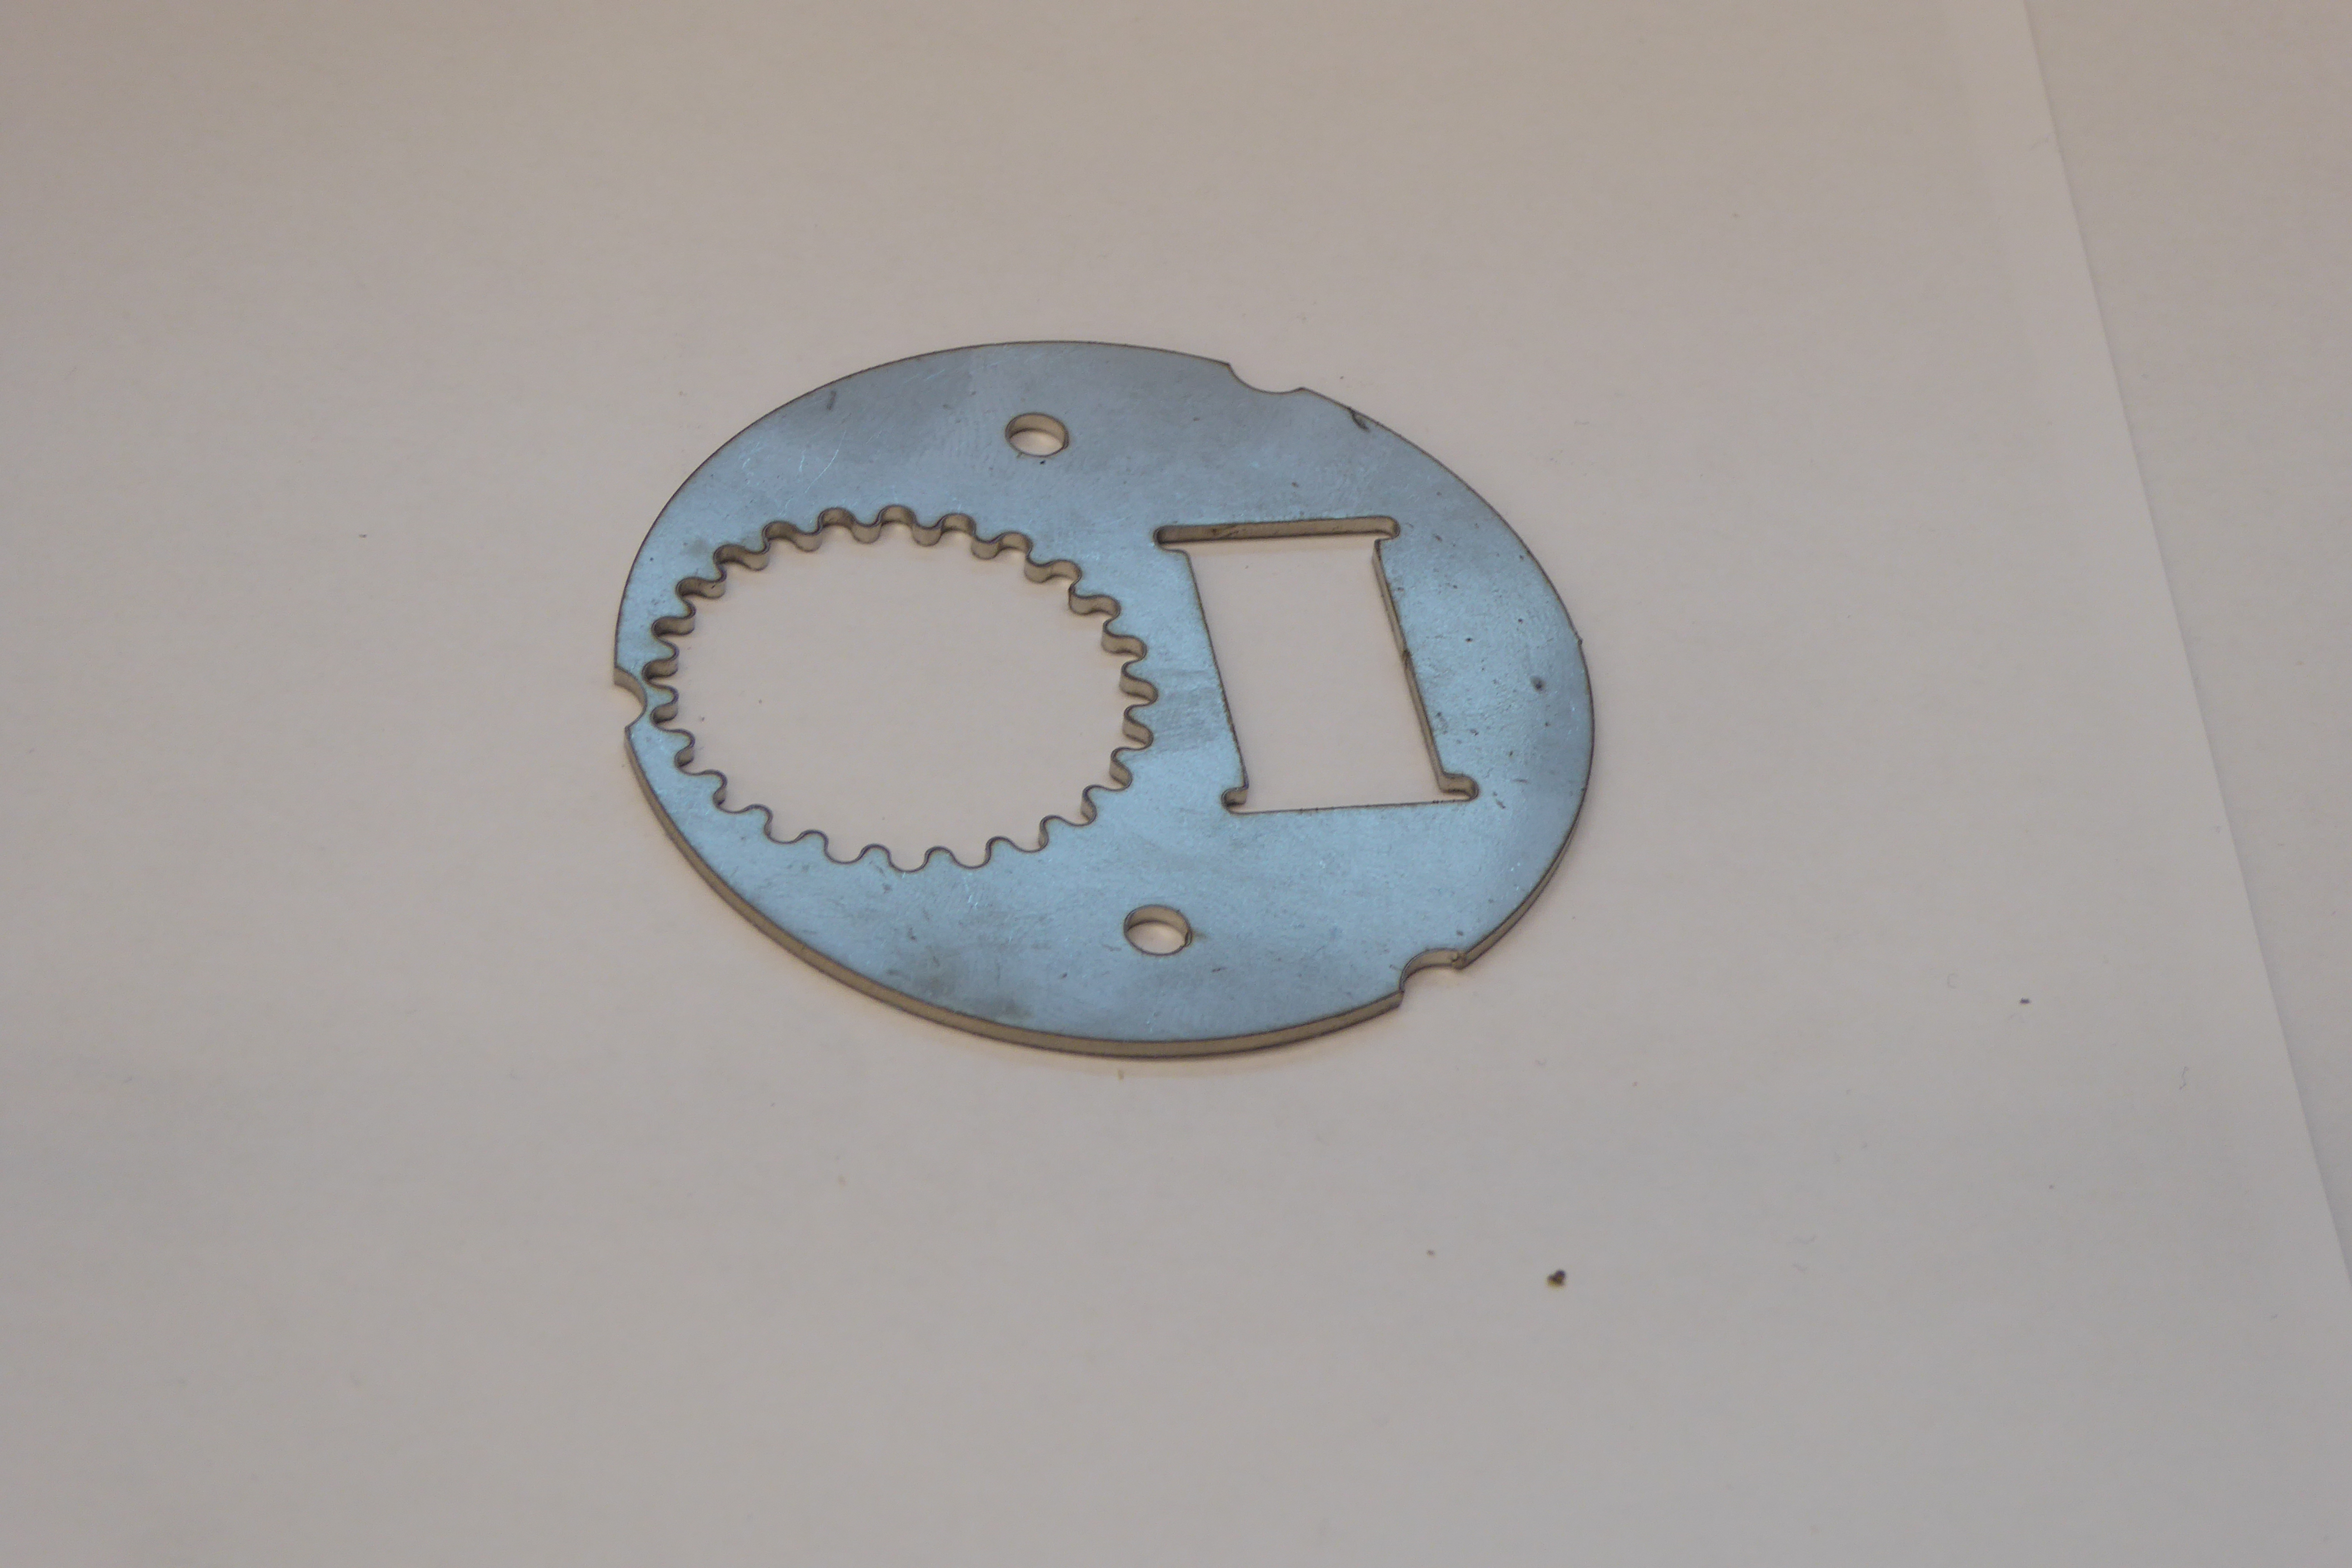
Label: Bottle Opener - Inlay